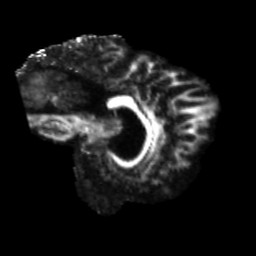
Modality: FA
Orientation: sagittal
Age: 68
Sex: female
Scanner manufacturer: siemens
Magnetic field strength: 3 T
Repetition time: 5.47 s
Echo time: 0.0854 s